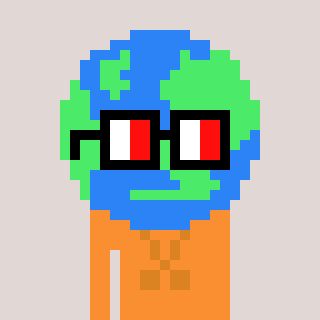
a pixel art character with square glasses with black frames and red eyes, a earth-shaped head and a orange-colored body on a warm background